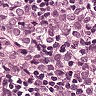
Metastatic tissue present: yes